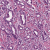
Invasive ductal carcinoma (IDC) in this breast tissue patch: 1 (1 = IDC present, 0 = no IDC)